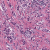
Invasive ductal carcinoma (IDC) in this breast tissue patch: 1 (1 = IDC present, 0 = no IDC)